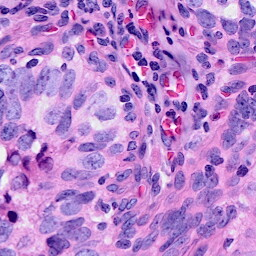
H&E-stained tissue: Breast